Question: I'm very new to R. I'm trying on the native boxplot function, using ~ shall combine different variables on the X axis.
My book gives two examples
'''
boxplot(len ~ supp, data = ToothGrowth)
'''
and
'''
boxplot(len ~ supp + dose, data = ToothGrowth)
'''
I do understand the first one, but what does '+' in 'boxplot(len ~ supp + dose, data = ToothGrowth)' do? The output is confusing for me (shown below).
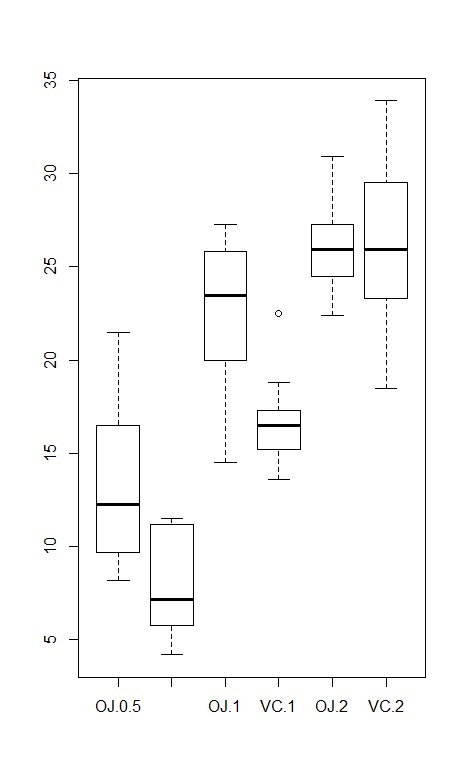
Answer: In the second instance 'len ~ sup + dose' is the equivalent of doing:
'''
TG_split <- with(
ToothGrowth,
split(len, list(supp, dose)
)
)
boxplot(TG_split)
'''
i.e. it splits the 'len' vector by the two factors 'supp' and 'dose', and gives you the values of 'len' for every combination of the two factors.
'''
TG_split
$OJ.0.5
[1] 15.2 21.5 17.6 9.7 14.5 10.0 8.2 9.4 16.5 9.7
$VC.0.5
[1] 4.2 11.5 7.3 5.8 6.4 10.0 11.2 11.2 5.2 7.0
$OJ.1
[1] 19.7 23.3 23.6 26.4 20.0 25.2 25.8 21.2 14.5 27.3
$VC.1
[1] 16.5 16.5 15.2 17.3 22.5 17.3 13.6 14.5 18.8 15.5
$OJ.2
[1] 25.5 26.4 22.4 24.5 24.8 30.9 26.4 27.3 29.4 23.0
$VC.2
[1] 23.6 18.5 33.9 25.5 26.4 32.5 26.7 21.5 23.3 29.5
'''